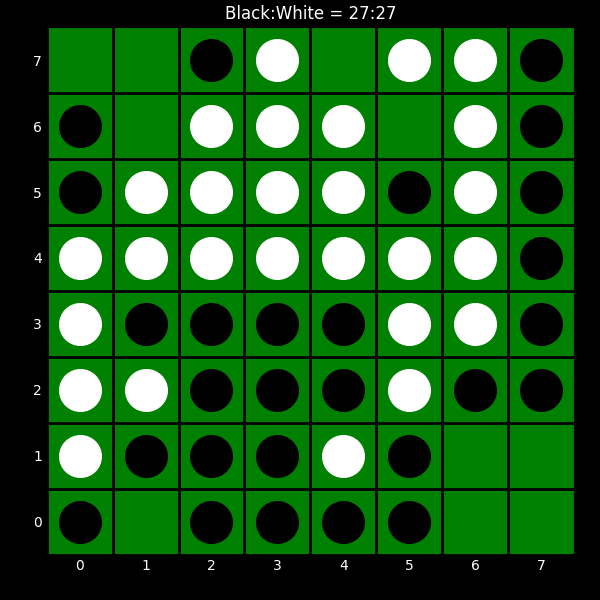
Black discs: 27
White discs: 27